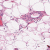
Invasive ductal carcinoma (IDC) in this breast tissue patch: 0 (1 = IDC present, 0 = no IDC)